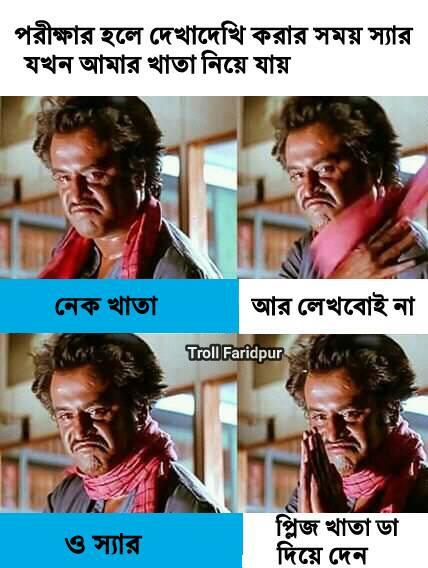
Caption: পরীক্ষার হলে দেখাদেখি করার সময় স্যার যখন আমার খাতা নিয়ে যায়       নেক খাতা   আর লেখবোই না     ও স্যার     প্লিজ খাতা ডা দিয়ে দেন
Label: non-hate